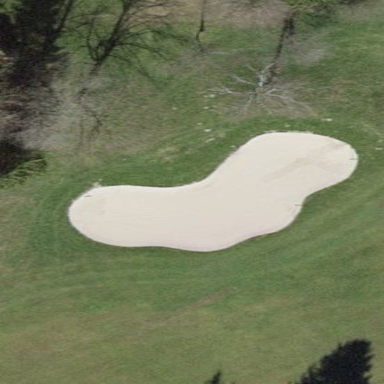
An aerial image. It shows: Golf bunker filled with natural sand.